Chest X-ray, AP view. Patient: 47 years old, sex M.
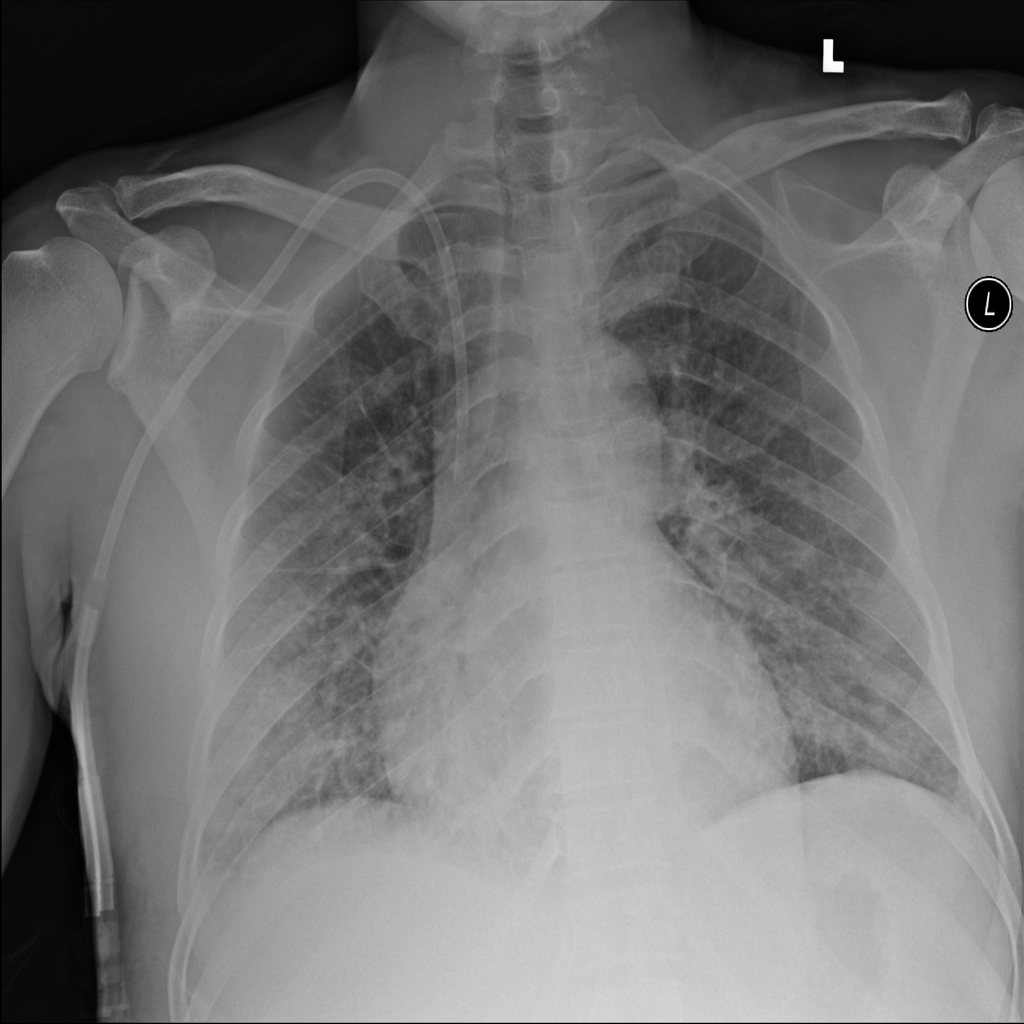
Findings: Nodule